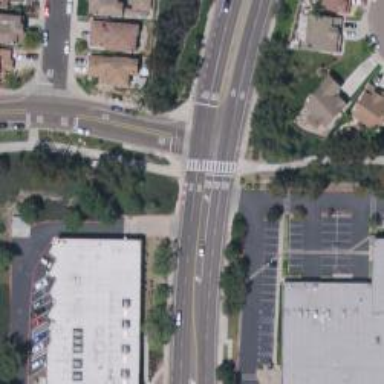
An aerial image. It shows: Road with stop sign.